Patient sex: F
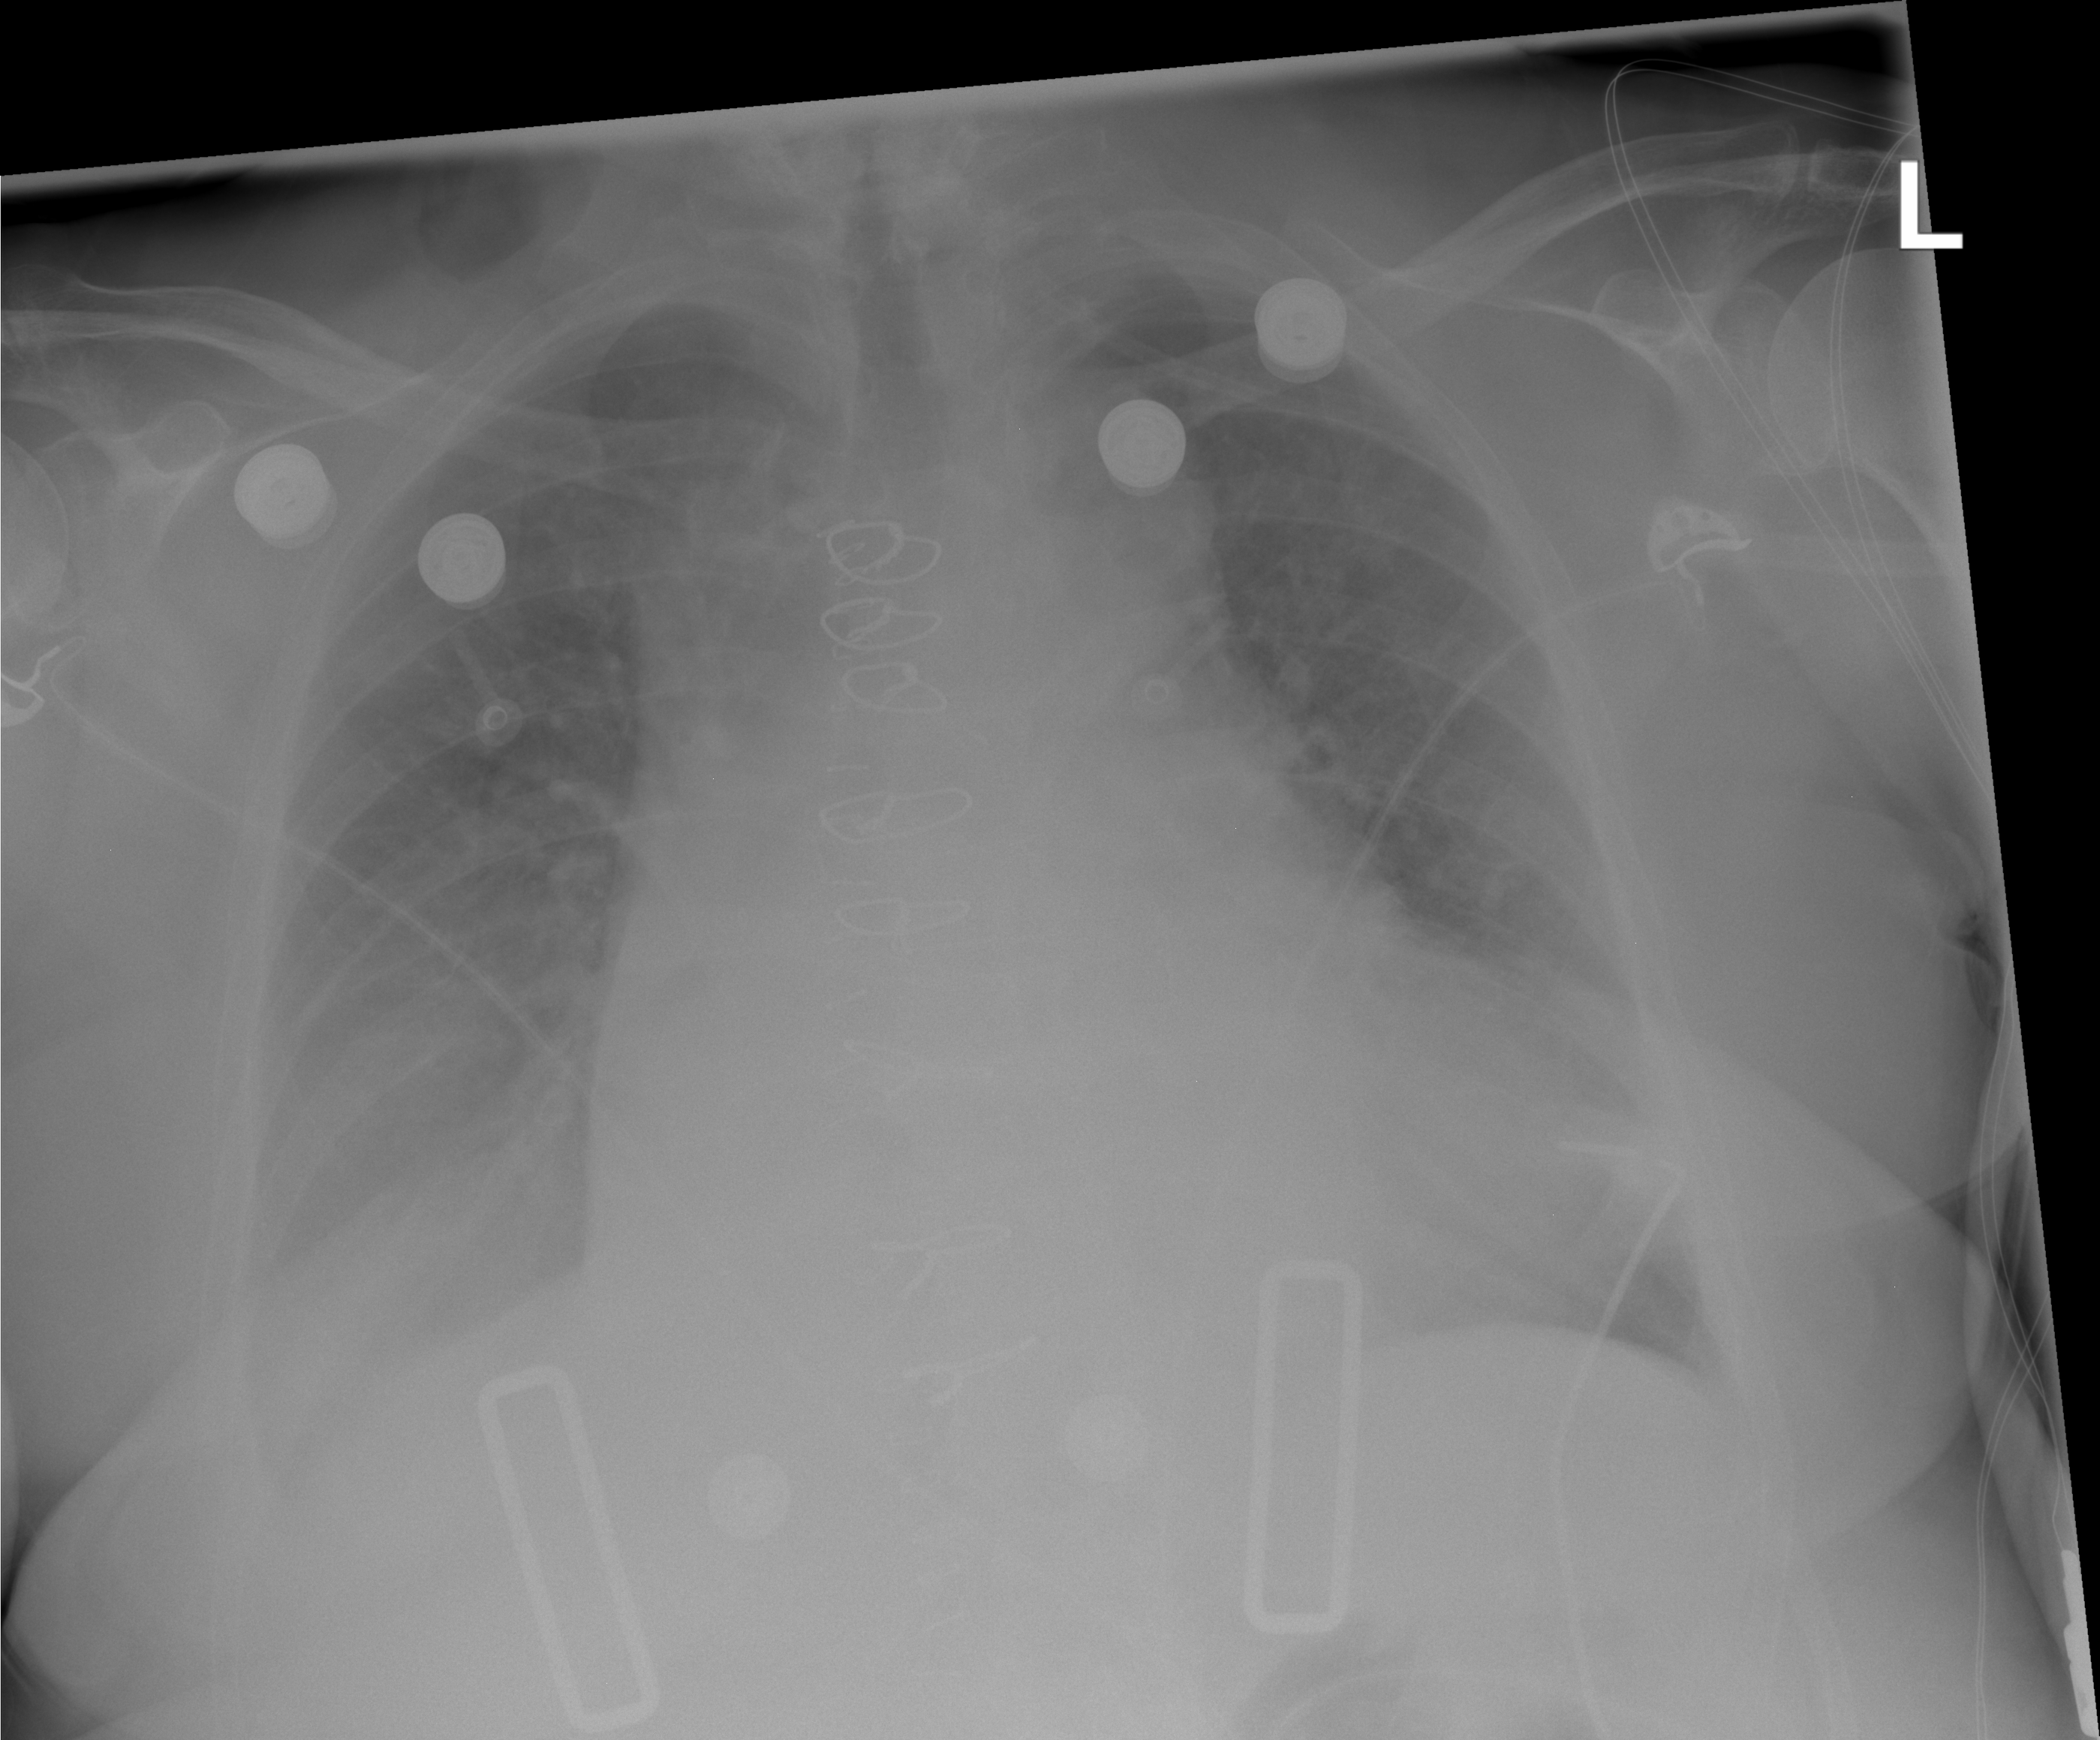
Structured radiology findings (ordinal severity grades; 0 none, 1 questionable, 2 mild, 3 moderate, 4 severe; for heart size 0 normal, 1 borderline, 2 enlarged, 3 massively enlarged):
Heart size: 3
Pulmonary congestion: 0
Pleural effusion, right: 1
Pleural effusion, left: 0
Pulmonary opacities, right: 0
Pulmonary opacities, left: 0
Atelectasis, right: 2
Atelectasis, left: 1